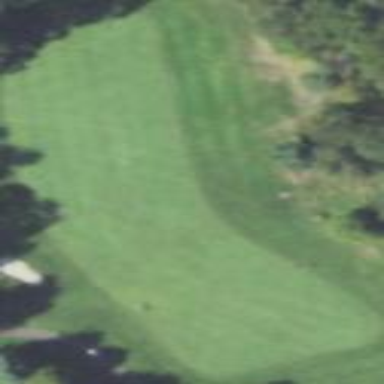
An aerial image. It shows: Grassy area designated as golf fairway.